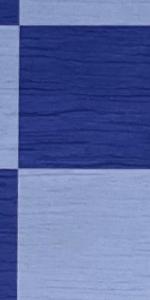
Label: Empty